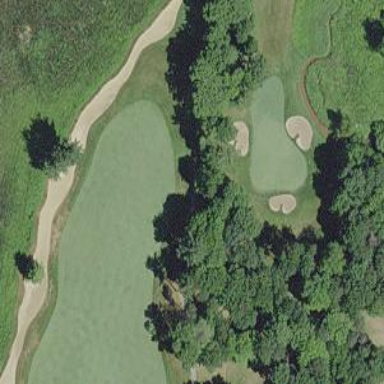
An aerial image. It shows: Golf bunker filled with sandy terrain.